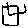
Label: square